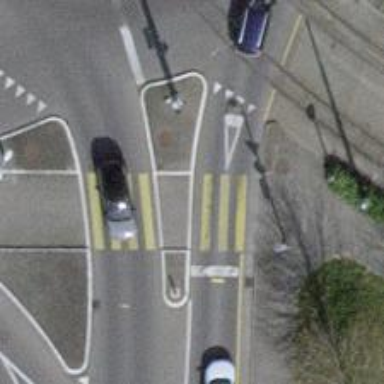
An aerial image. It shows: Uncontrolled crossing with pedestrian island.